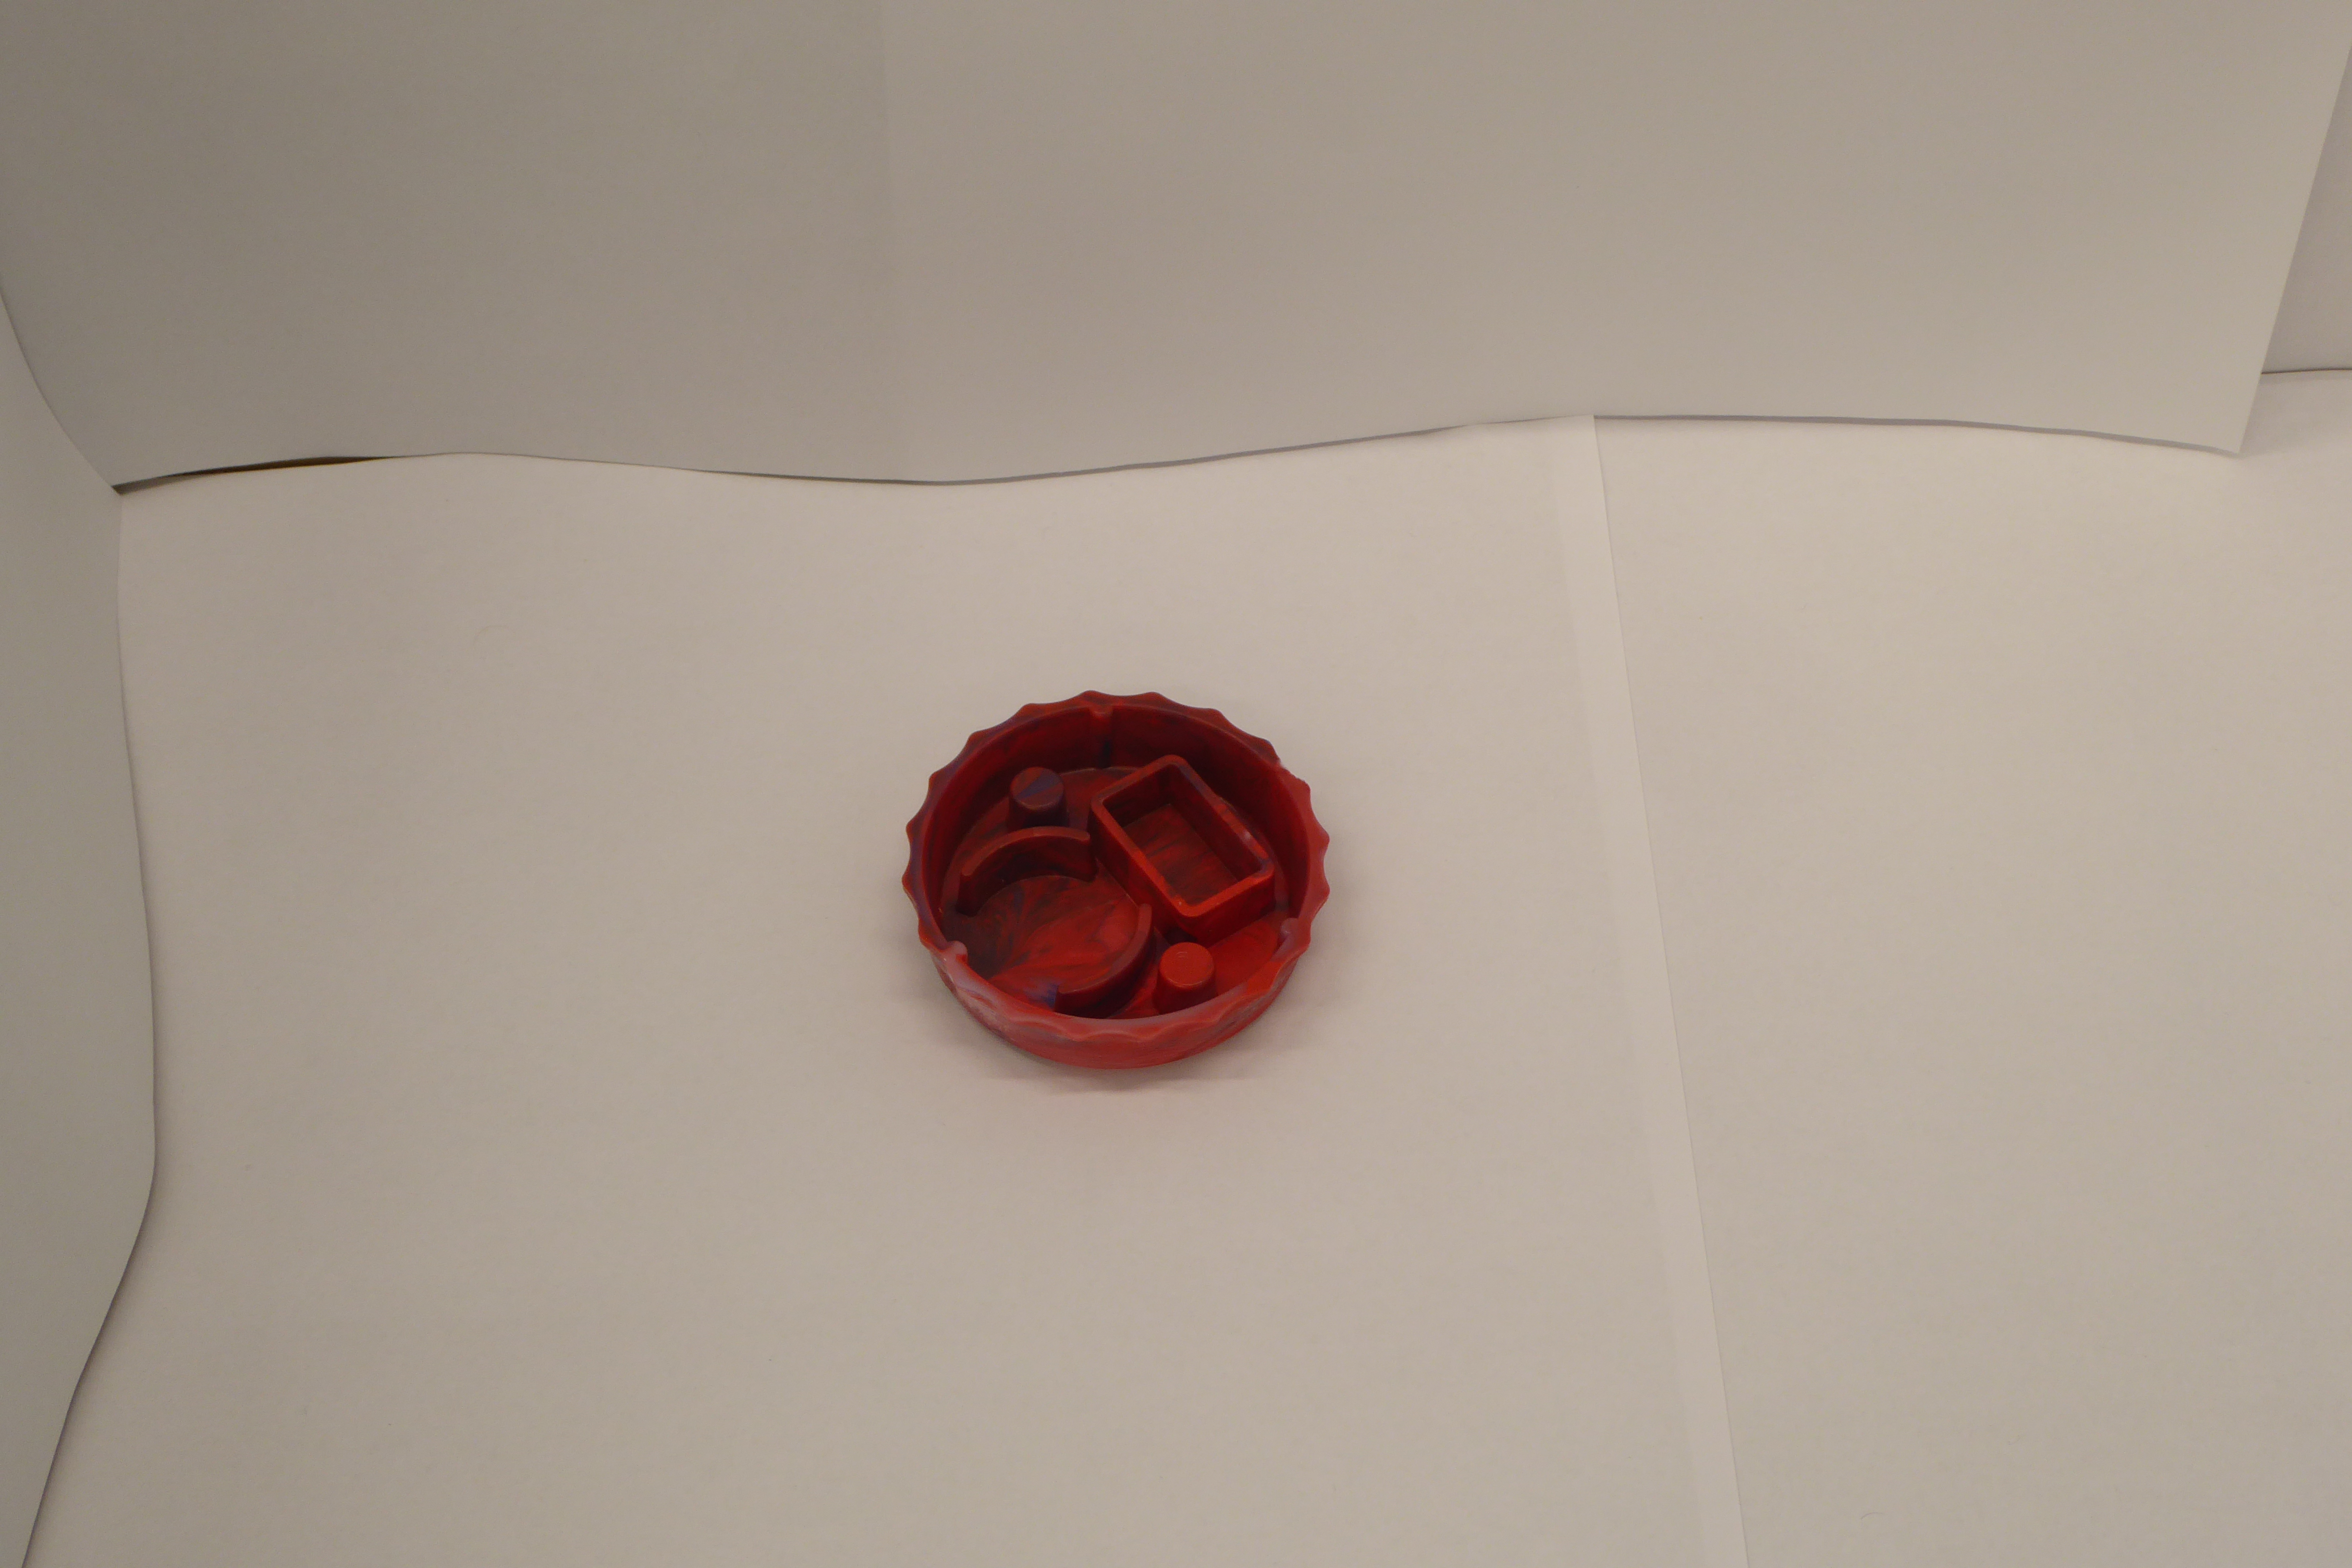
Label: Bottle Opener - Cover